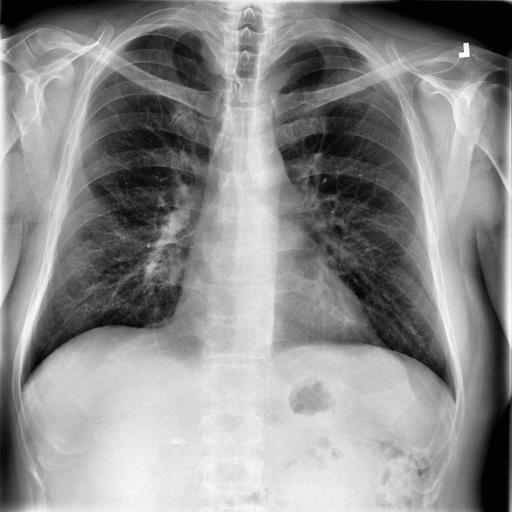
Finding: NORMAL